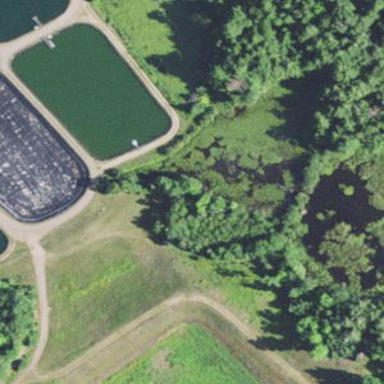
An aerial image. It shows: Aquaculture reservoir.